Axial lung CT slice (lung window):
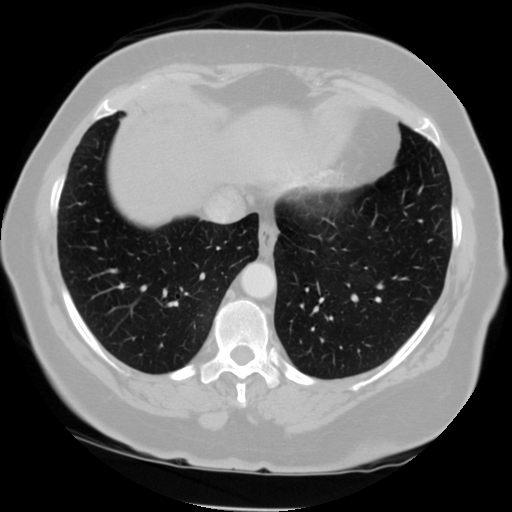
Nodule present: no